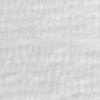
Label: no_change